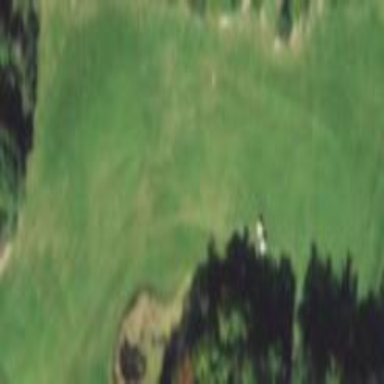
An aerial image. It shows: Golf fairway surrounded by grass.